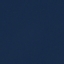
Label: SeaLake